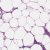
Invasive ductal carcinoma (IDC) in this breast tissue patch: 1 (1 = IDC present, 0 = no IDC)